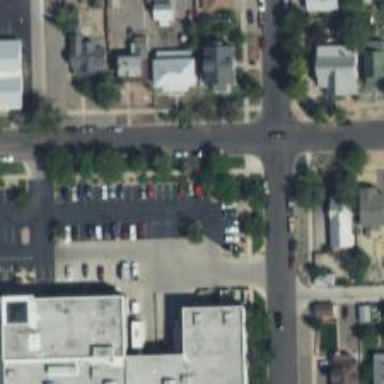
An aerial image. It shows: Parking space is available.